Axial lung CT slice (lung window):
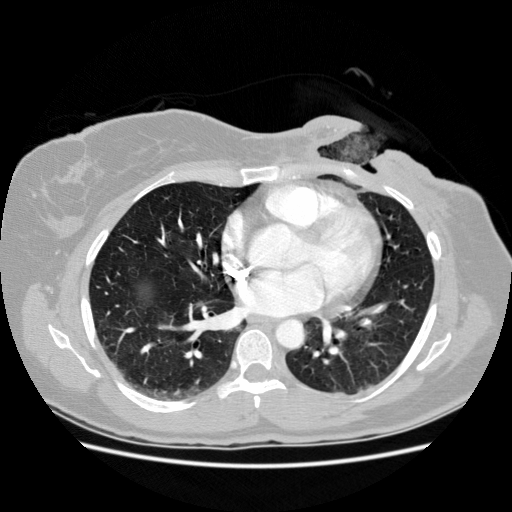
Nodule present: no